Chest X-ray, AP view. Patient: 59 years old, sex F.
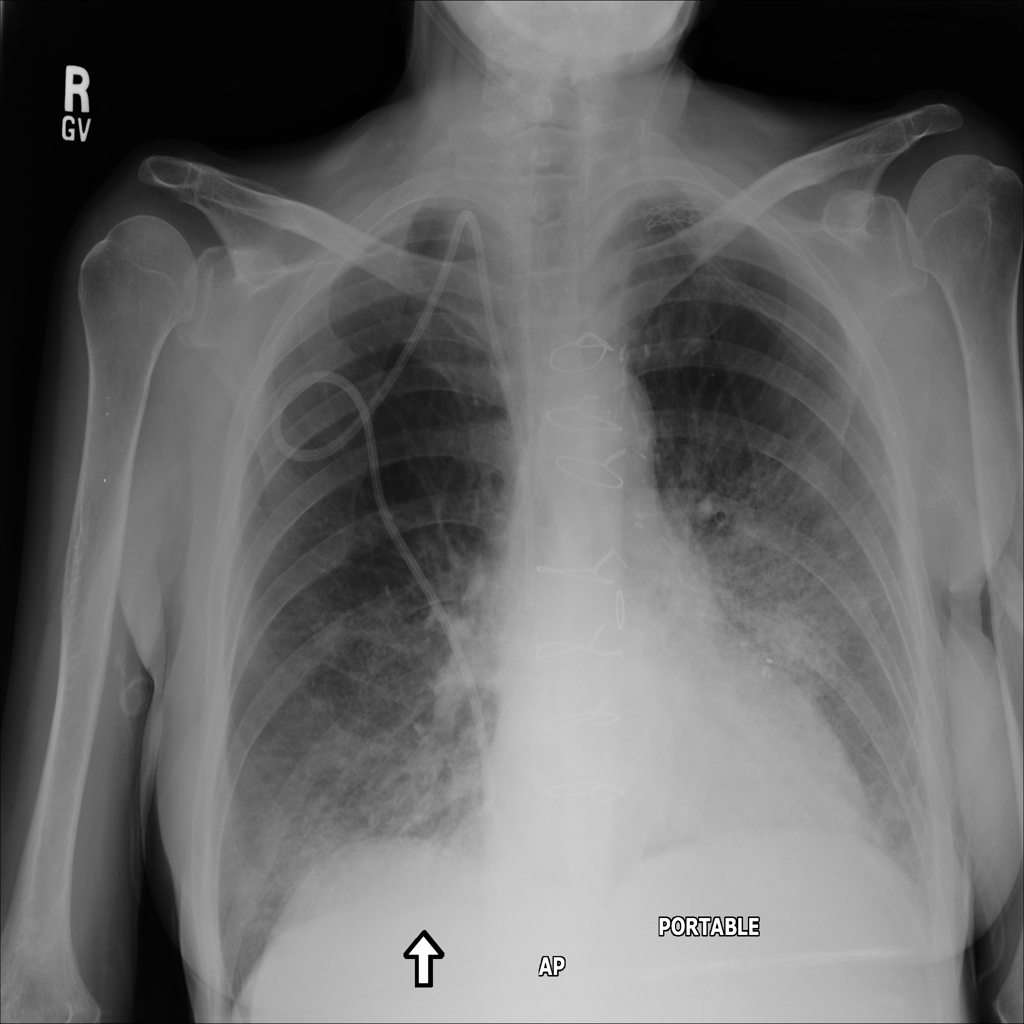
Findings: Edema, Infiltration, Pneumonia